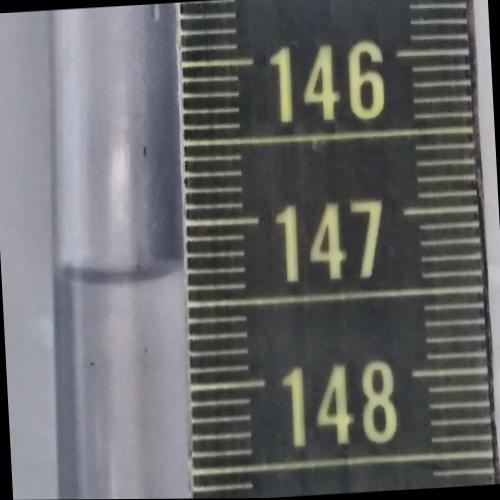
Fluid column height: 147.3 cm